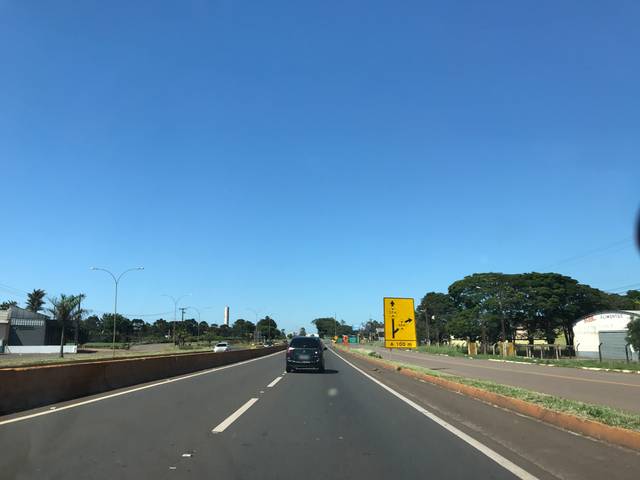
Region: Brazil
Coordinates: -23.372, -51.411